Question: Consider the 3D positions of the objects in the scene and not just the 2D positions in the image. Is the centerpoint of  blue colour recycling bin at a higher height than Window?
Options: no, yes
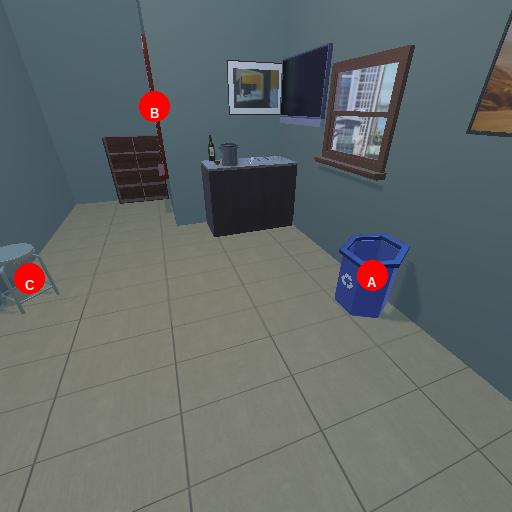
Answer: no